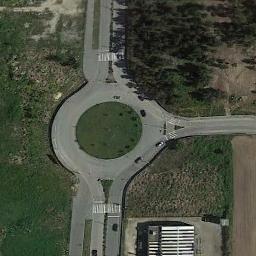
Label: roundabout